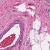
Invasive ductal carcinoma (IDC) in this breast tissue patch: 0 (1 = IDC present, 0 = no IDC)